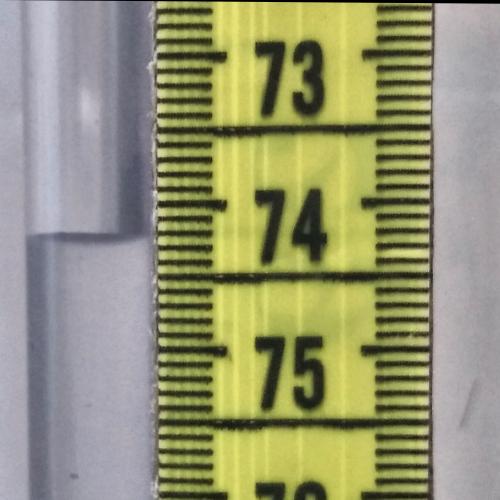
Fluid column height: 74.2 cm